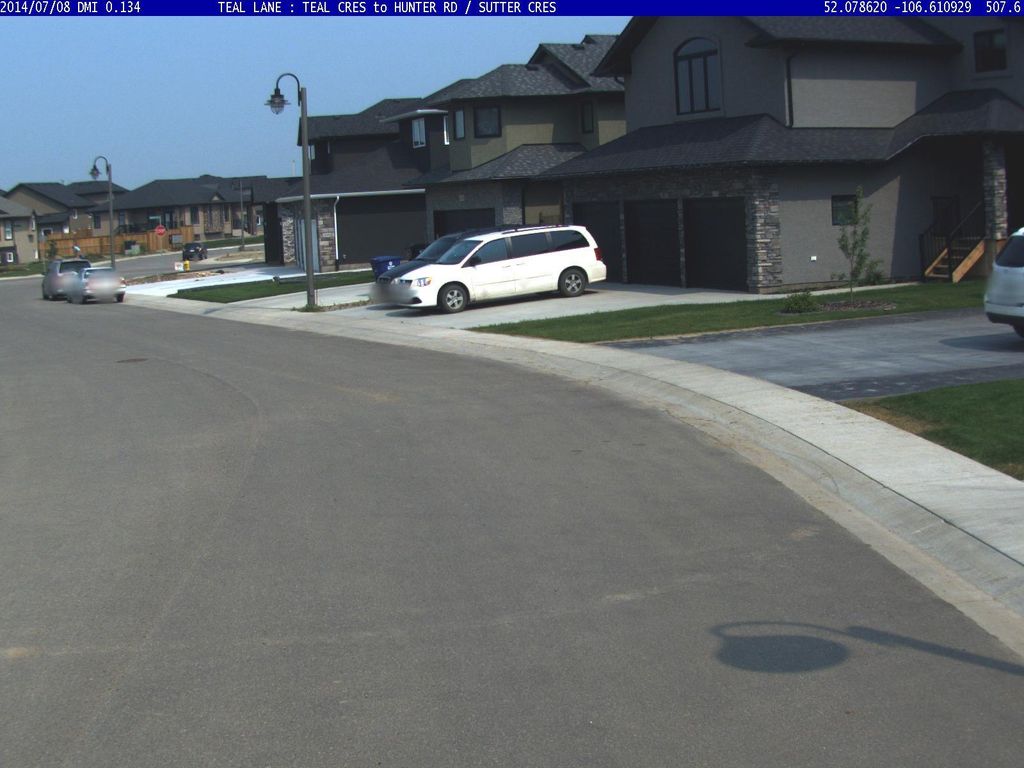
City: saskatoon